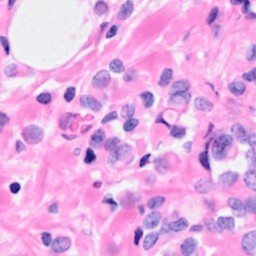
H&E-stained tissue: Breast